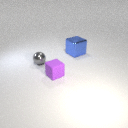
large blue metal cube to the right of small purple rubber cube